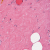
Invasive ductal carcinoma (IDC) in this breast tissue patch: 0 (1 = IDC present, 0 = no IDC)